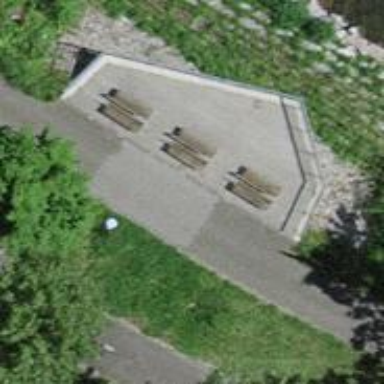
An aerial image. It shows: Brown bench in the vicinity.